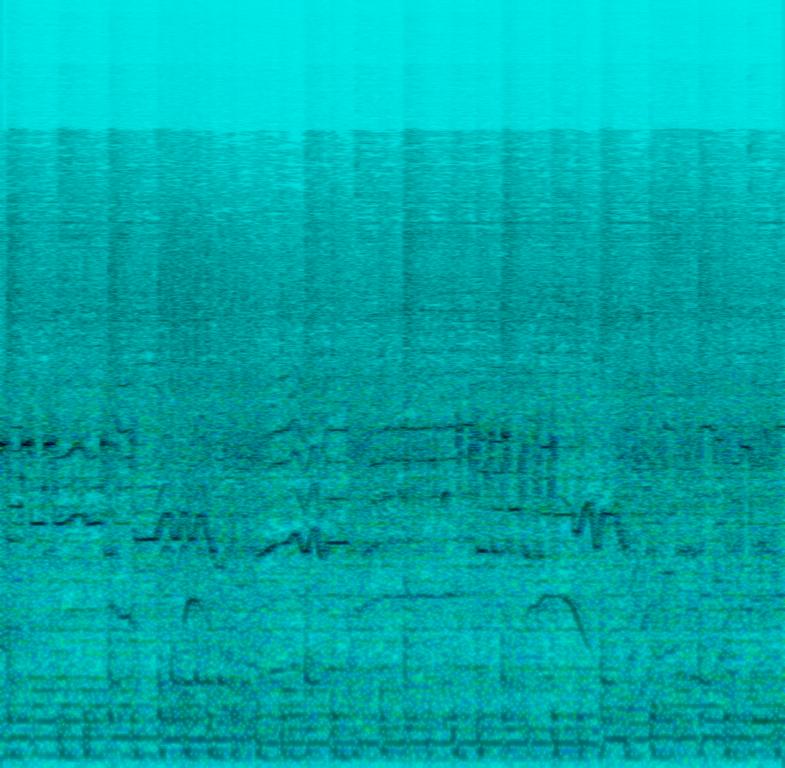
This rock song features a guitar solo played on a guitar with heavy distortion. The solo starts off with high pitch notes being played. This is followed by a dive bomb using the whammy bar. The guitar then plays a descending lick followed by scratch harmonics and another descending run. This is accompanied by percussion playing a powerful rock beat in common time. The bass plays the root notes of the chords. Another distortion guitar plays power chords to back the lead guitar. There are no voices in this song. This song can be used in a car chase sequence in a movie.